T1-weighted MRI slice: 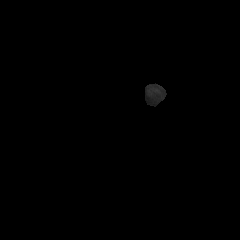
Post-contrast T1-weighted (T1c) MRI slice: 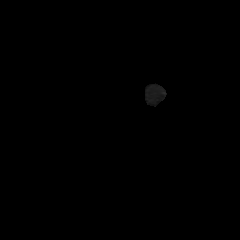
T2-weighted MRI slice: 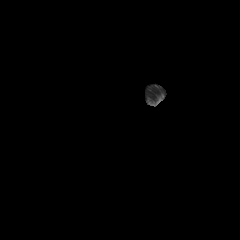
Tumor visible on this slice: no